Question: Basically what I'm trying to achieve is a slide toggle effect but not quite.
For example, I have a div which is set to a height of 200px and a anchor with a nested img tag. When a user clicks on the image the div will expand to a height of 500px and display the nested content which is within a ul.
To close the div there is a close icon on the bottom right which is an anchor containing a background image. When clicked the div will slide back to its previous height of 200px.
All suggestions are welcome
Here is my HTML to help:

Thanks,
Jordy
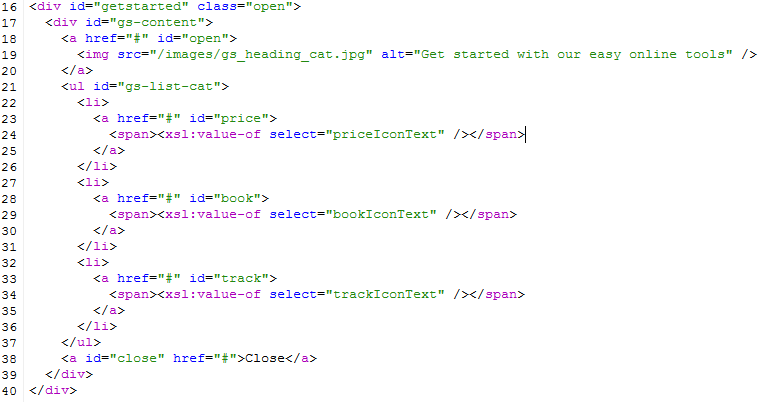
Answer: Using jQuery:
'''
var $getStarted = $('#getstarted');
$('#open img').click(function(){
if($getStarted.hasClass('opened')) {
$('#close').trigger('click');
} else {
$getStarted.animate({height:'+=300px'},500,function(){
// you're open
$getStarted.addClass('opened');
});
}
return false;
});
$('#close').click(function(){
if($getStarted.hasClass('opened')) {
$getStarted.animate({height:'-=300px'},500,function() {
// you're closed again
$getStarted.removeClass('opened');
});
}
return false;
});
'''
How about this?
Example here: <URL>
Thanks,
MyStream